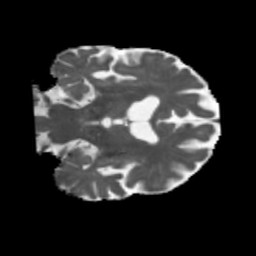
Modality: MD
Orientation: coronal
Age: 68
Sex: male
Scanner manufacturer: siemens
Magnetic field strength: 3 T
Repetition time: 5.47 s
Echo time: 0.0854 s